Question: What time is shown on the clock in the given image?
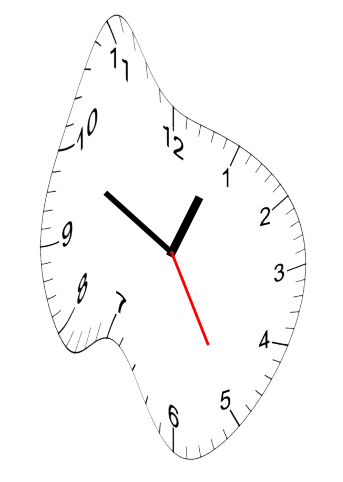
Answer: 12:49:25